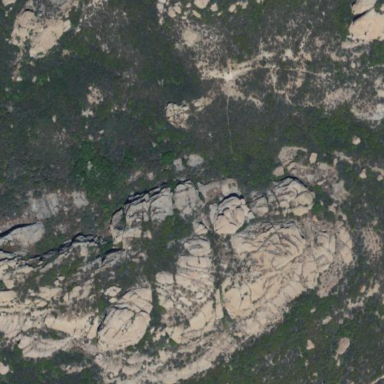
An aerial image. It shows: Landscape of bare rock.